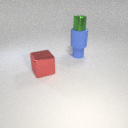
large blue rubber cylinder below small green metal cylinder